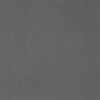
Label: dusty